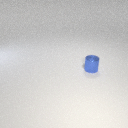
small blue metal cylinder